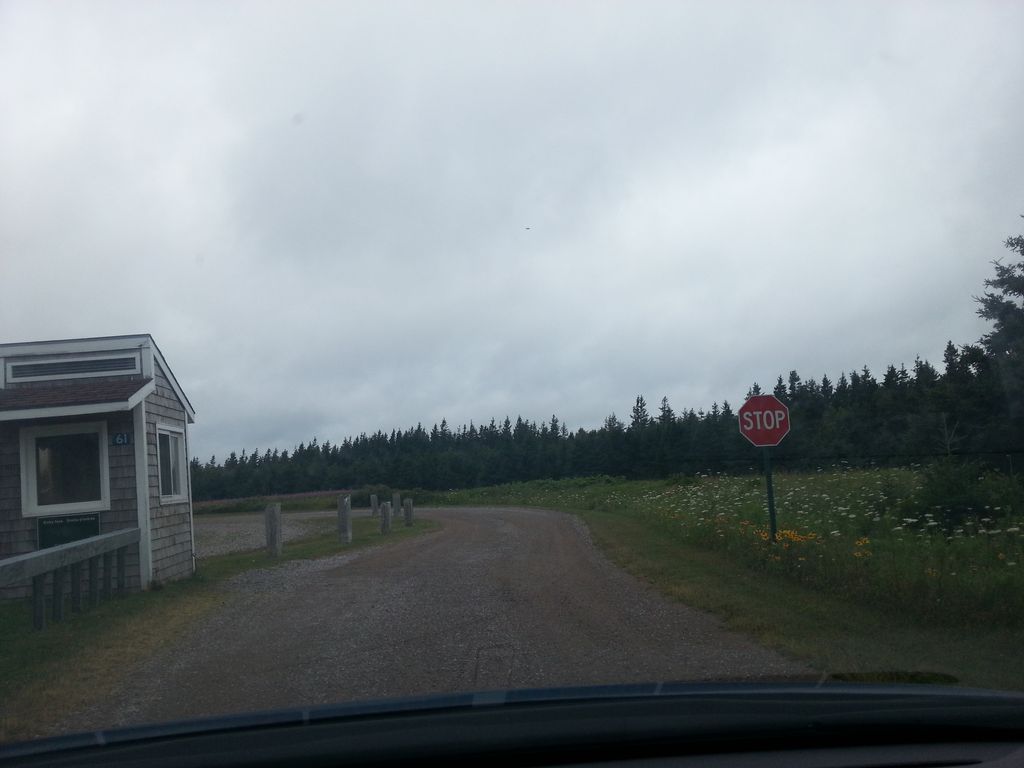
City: charlottetown